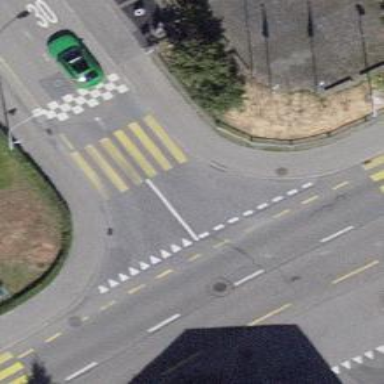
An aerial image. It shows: Zebra crossing on footway.